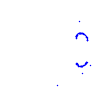
Particle: proton